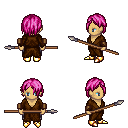
a pixel art fantasy rpg character, female body template, human, tanned skin, brown robe, metal pants, pink bangs hairstyle, leather bracers, gold boots, spear, four views (front, back, left, right), 2x2 character sprite sheet, small pixel art, hard edges, no anti-aliasing